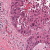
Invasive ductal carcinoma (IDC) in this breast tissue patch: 0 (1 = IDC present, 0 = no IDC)